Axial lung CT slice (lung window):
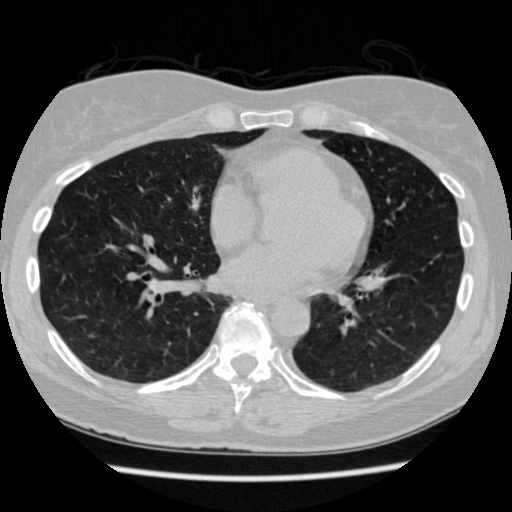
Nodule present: no